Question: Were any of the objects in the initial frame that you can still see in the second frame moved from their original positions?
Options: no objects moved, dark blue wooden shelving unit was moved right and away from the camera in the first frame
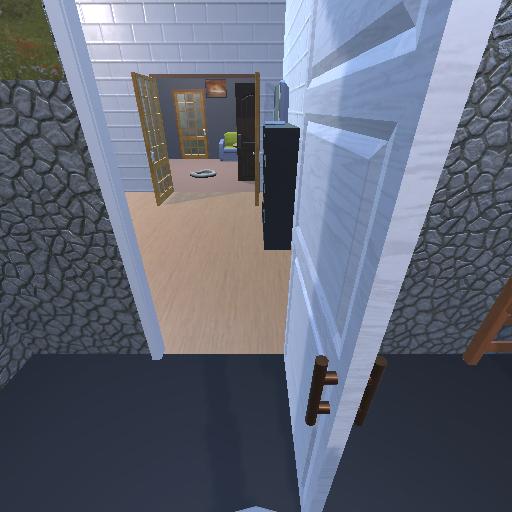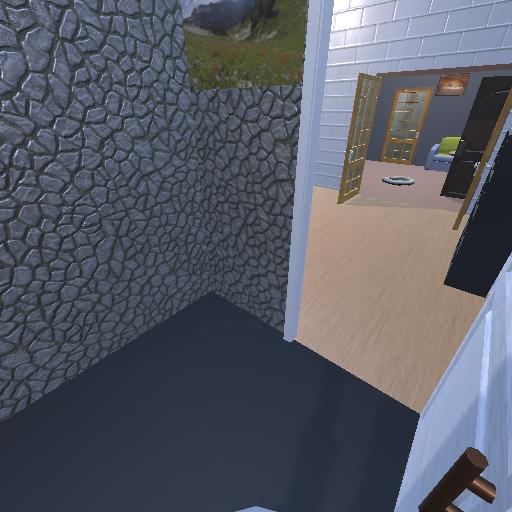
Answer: no objects moved